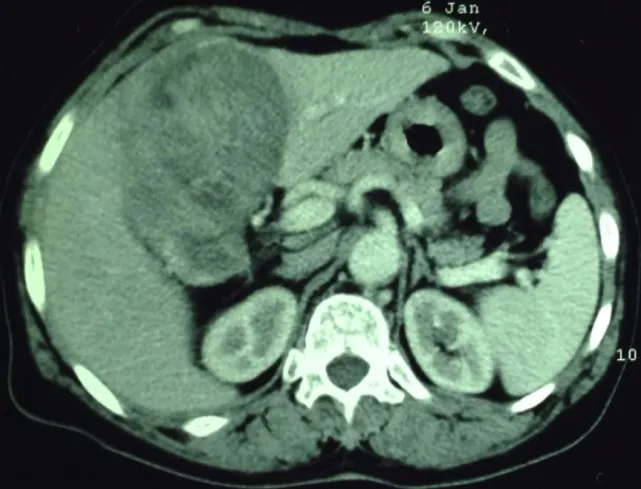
Abdominal CT: heterogeneous hepatic masse misdiagnosed as GIST.
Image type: radiology (ct)